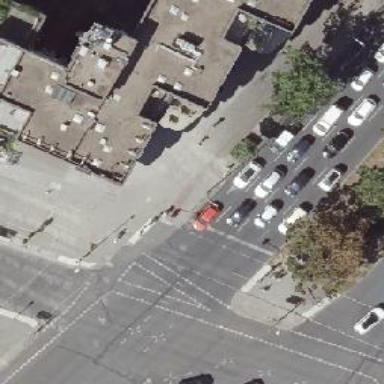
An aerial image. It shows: Road with traffic signals.